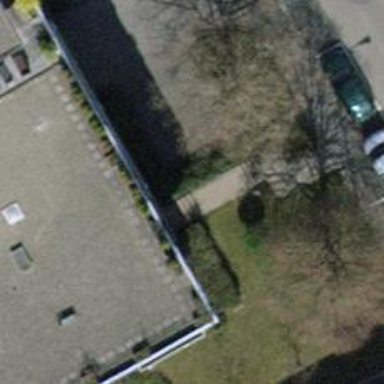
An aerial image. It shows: Concrete steps.